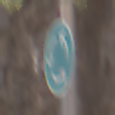
Verkehrszeichen: Kreisverkehr
Umgebung: Outdoor, Urban
Tageszeit: Midday
Wetter: PartlyCloudy
Licht: Natural
Jahreszeit: NotSpecified
Kontrast: MediumContrast